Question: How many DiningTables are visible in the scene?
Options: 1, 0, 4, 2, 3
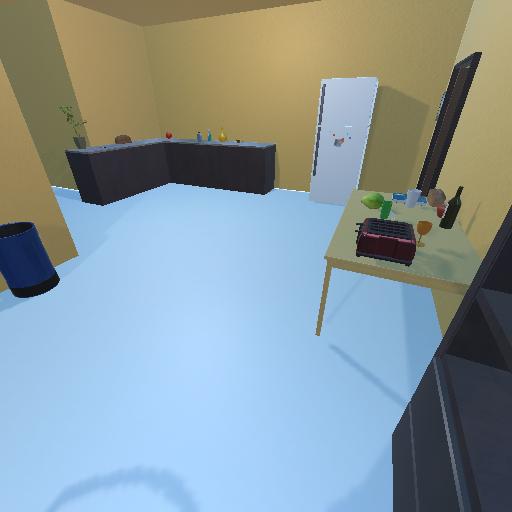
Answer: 1